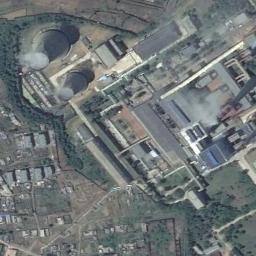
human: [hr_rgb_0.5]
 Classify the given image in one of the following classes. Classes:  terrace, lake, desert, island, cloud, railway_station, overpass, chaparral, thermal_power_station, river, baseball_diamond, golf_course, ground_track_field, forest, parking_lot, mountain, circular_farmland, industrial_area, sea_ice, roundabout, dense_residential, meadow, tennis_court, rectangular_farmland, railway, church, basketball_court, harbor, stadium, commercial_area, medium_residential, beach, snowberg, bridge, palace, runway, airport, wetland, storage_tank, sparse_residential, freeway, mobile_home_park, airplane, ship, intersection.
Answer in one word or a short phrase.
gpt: thermal_power_station